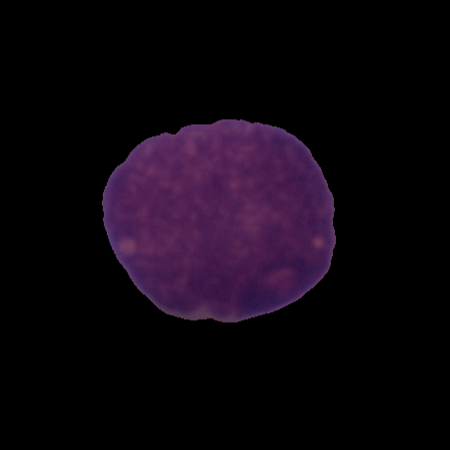
Label: cancer